Brain MRI, t2w sequence, axial 2D slice.
Patient: age 33, sex F, weight 95 kg, height 1.95 m
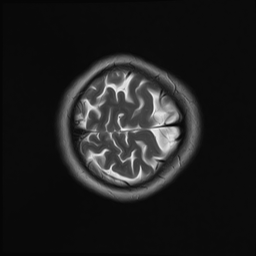